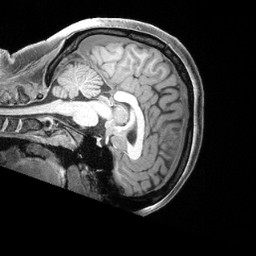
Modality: T1w
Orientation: sagittal
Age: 23
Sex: female
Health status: healthy
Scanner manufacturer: siemens
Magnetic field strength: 3 T
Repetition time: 2.4 s
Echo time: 0.00222 s